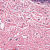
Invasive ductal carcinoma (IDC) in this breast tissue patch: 0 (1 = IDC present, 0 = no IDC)